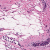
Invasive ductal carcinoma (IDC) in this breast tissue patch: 0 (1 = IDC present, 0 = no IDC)